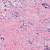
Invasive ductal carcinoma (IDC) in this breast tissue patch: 0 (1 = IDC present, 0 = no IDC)